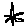
Label: star